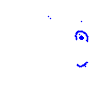
Particle: kaon